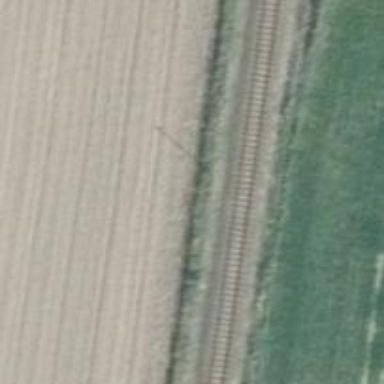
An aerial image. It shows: Communication pole.